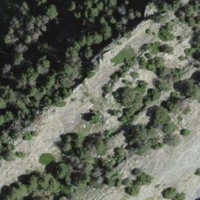
EUNIS habitat code: 32
Species observed at this site:
Capra ibex